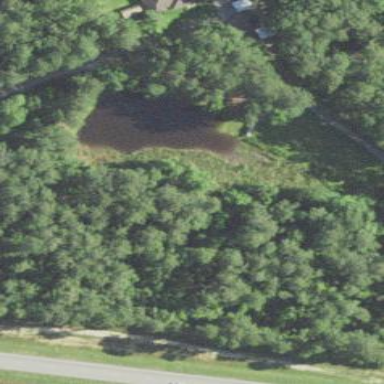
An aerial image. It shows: Serene pond surrounded by nature.